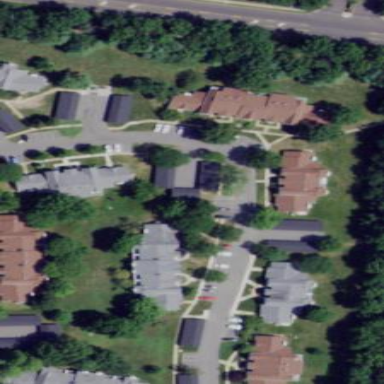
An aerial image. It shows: Living street.